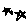
Label: star